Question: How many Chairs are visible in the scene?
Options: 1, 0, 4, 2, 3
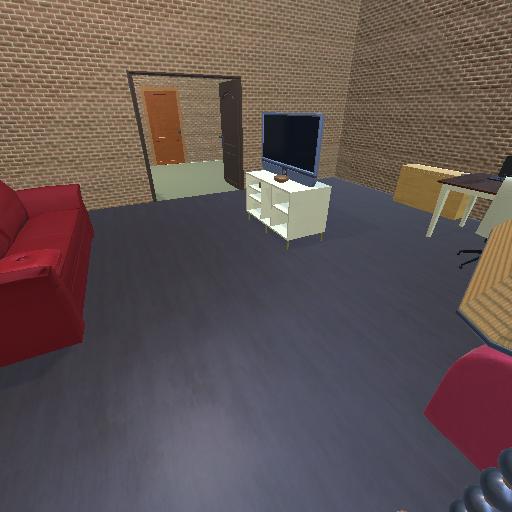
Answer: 1